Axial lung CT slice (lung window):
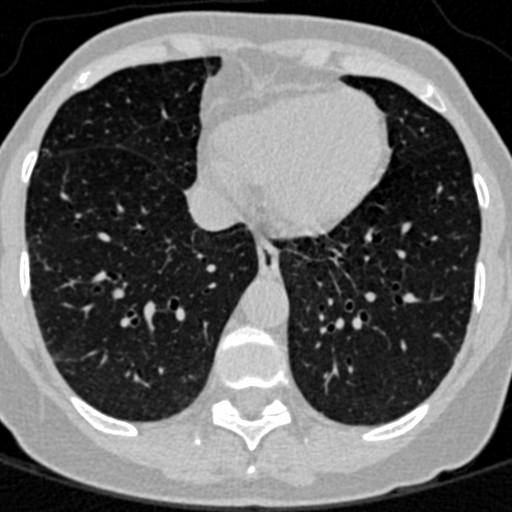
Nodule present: no